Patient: sex M, age 45
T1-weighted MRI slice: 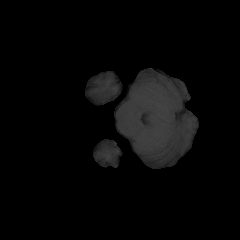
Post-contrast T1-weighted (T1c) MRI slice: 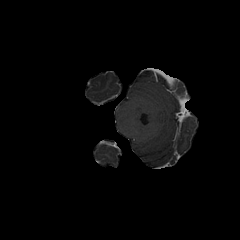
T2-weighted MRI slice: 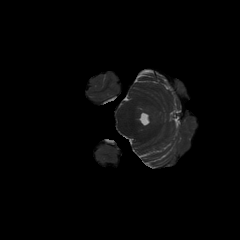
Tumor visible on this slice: no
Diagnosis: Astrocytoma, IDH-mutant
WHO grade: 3